Interaction volume radius: 5 \u00c5
Interaction volume height: 15 \u00c5
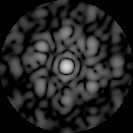
Disorder parameter: 0.656